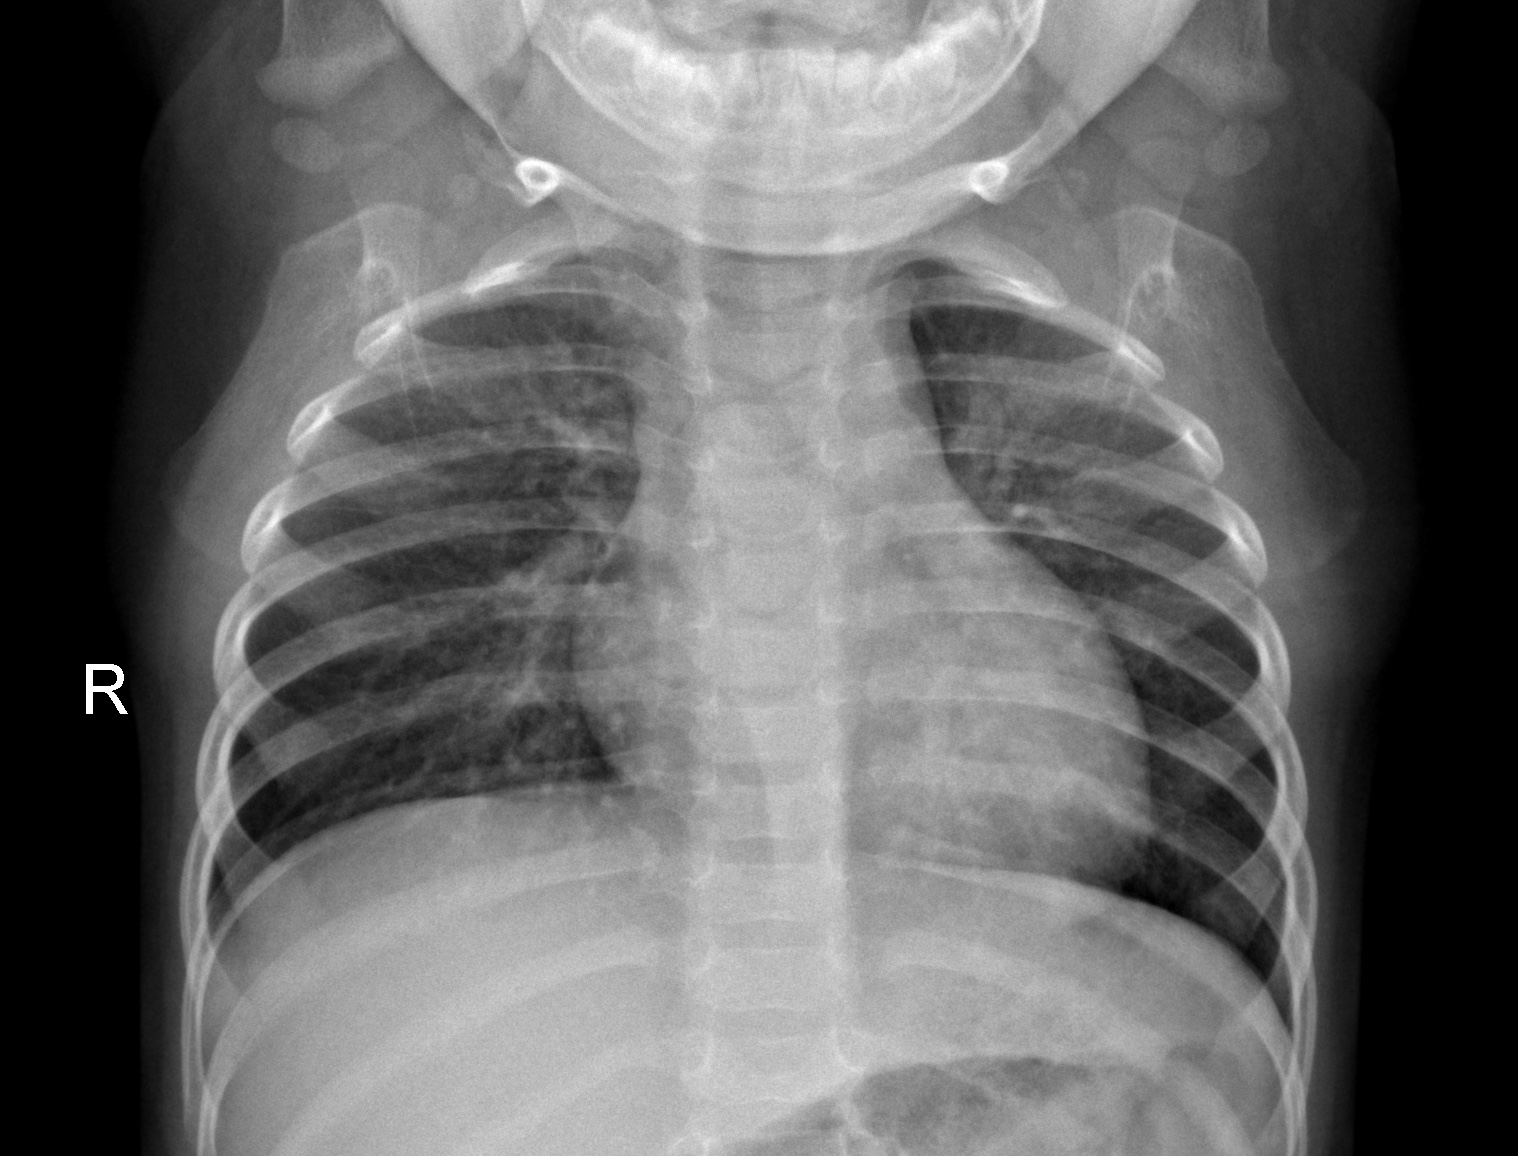
Diagnosis: NORMAL